Interaction volume radius: 5 \u00c5
Interaction volume height: 35 \u00c5
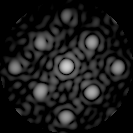
Disorder parameter: 0.1625